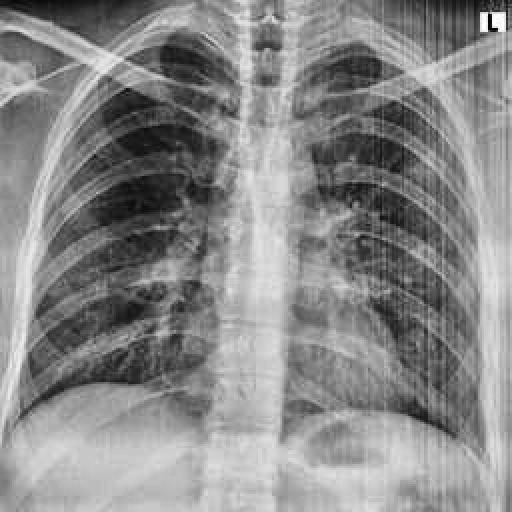
Finding: NORMAL